【题型】填空题　【知识点】解析几何　【难度】easy
已知点 $P(2,4)$，点 $Q(-3,-2)$，直线 $y=kx-k+1$ 与线段 $PQ$ 相交，则 $k$ 的取值范围为\underline{\phantom{xxxx}}.
【解答】
【答案】$(-\infty,\frac{3}{4}] \cup [3,+\infty)$

【分析】先求出定点 $A(1,1)$，再求出 $k_{AP}, k_{AQ}$，结合图像可得.

【详解】直线 $y=kx-k+1=k(x-1)+1$ 恒过点 $A(1,1)$，

则 $k_{AP} = \frac{4-1}{2-1} = 3$，$k_{AQ} = \frac{-2-1}{-3-1} = \frac{3}{4}$，

直线 $l$ 为过点 $A(1,1)$ 且与 $x$ 轴垂直的直线，

则直线 $y=kx-k+1$ 从 $AP$ 转到 $l$ 时，$k$ 的取值范围为 $[3,+\infty)$，

直线 $y=kx-k+1$ 从 $l$ 转到 $AQ$ 时，$k$ 的取值范围为 $(-\infty,\frac{3}{4}]$，

则直线 $y=kx-k+1$ 与线段 $PQ$ 相交时 $k$ 的取值范围为 $(-\infty,\frac{3}{4}] \cup [3,+\infty)$.

故答案为：$(-\infty,\frac{3}{4}] \cup [3,+\infty)$.

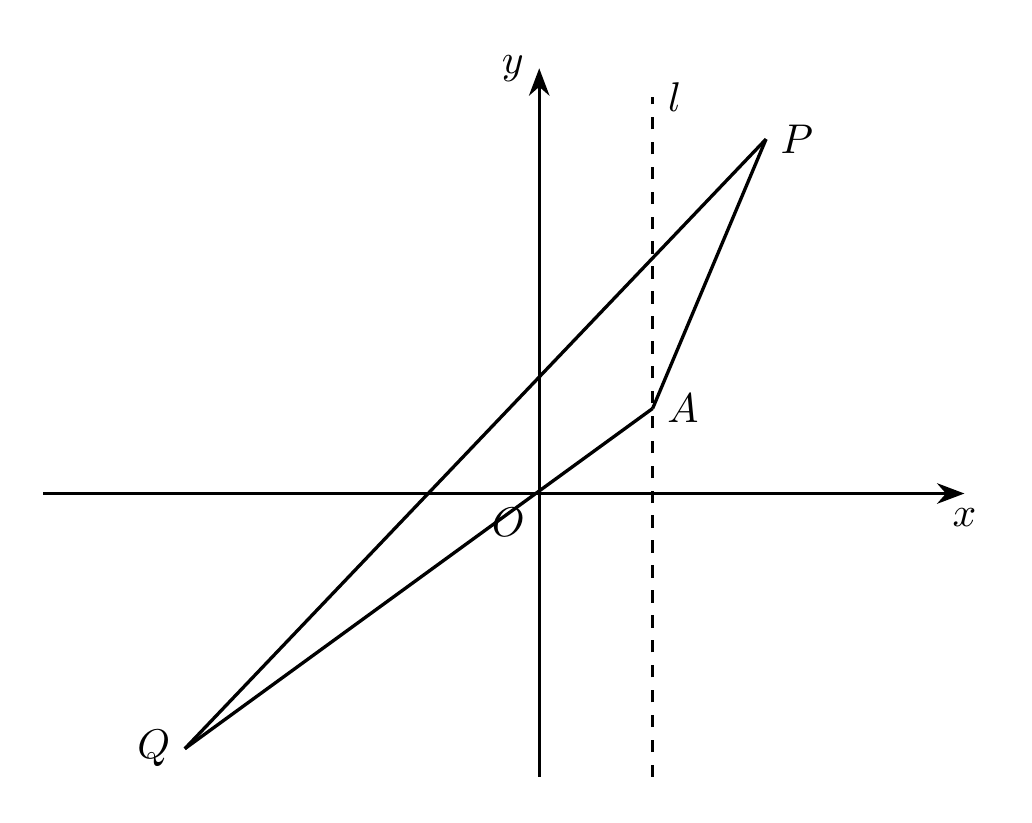